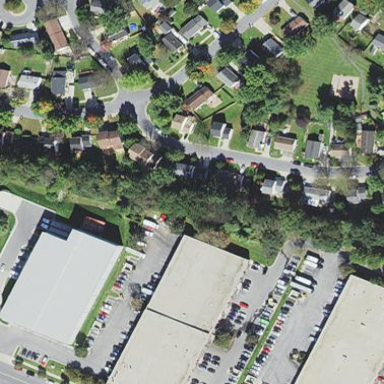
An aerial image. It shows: Commercial building.